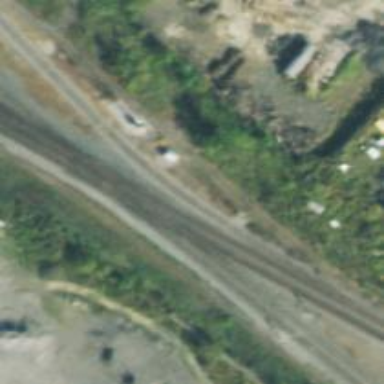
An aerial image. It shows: Railway crossing.